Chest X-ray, PA view. Patient: 48 years old, sex F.
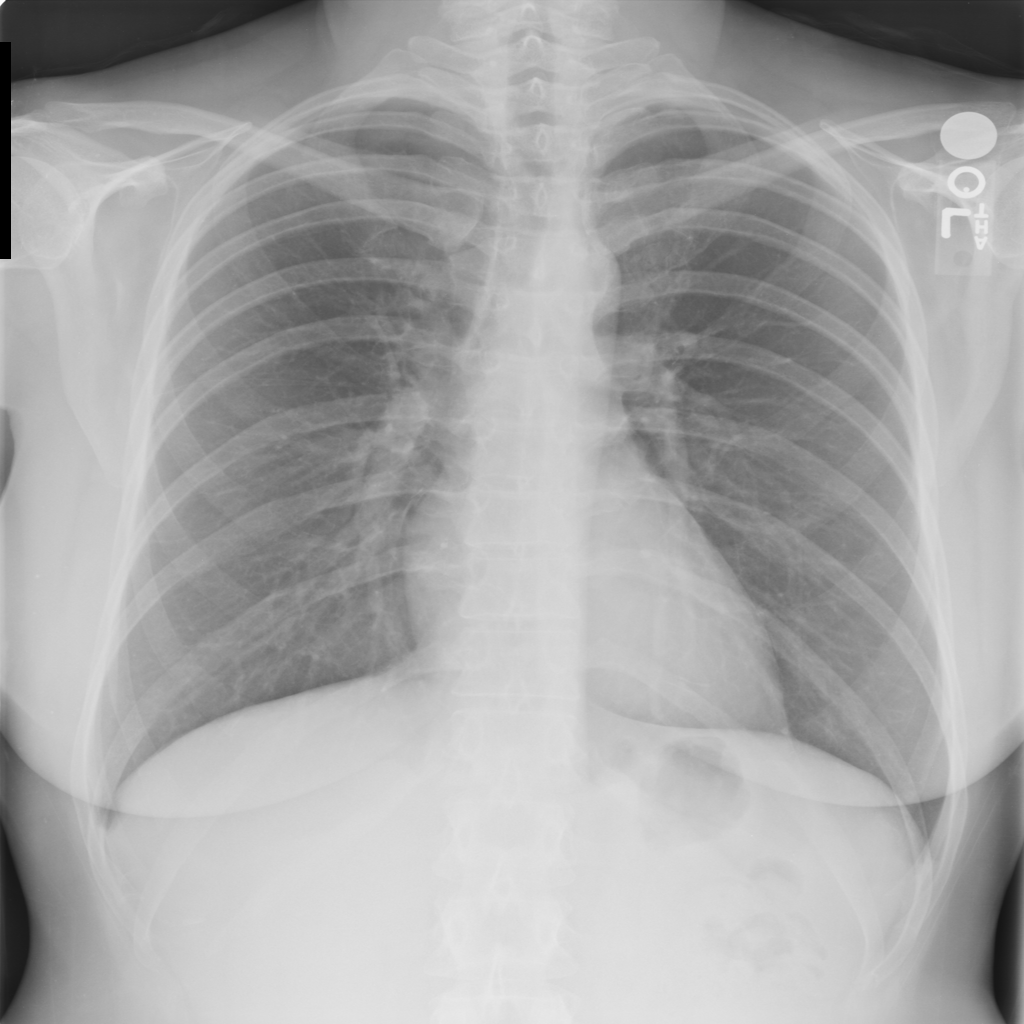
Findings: No Finding